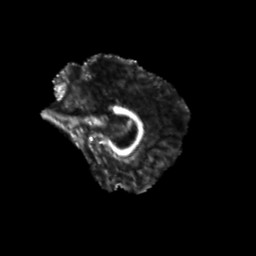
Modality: FA
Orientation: sagittal
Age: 26
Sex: female
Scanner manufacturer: siemens
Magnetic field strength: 3 T
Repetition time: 3.5 s
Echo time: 0.104 s